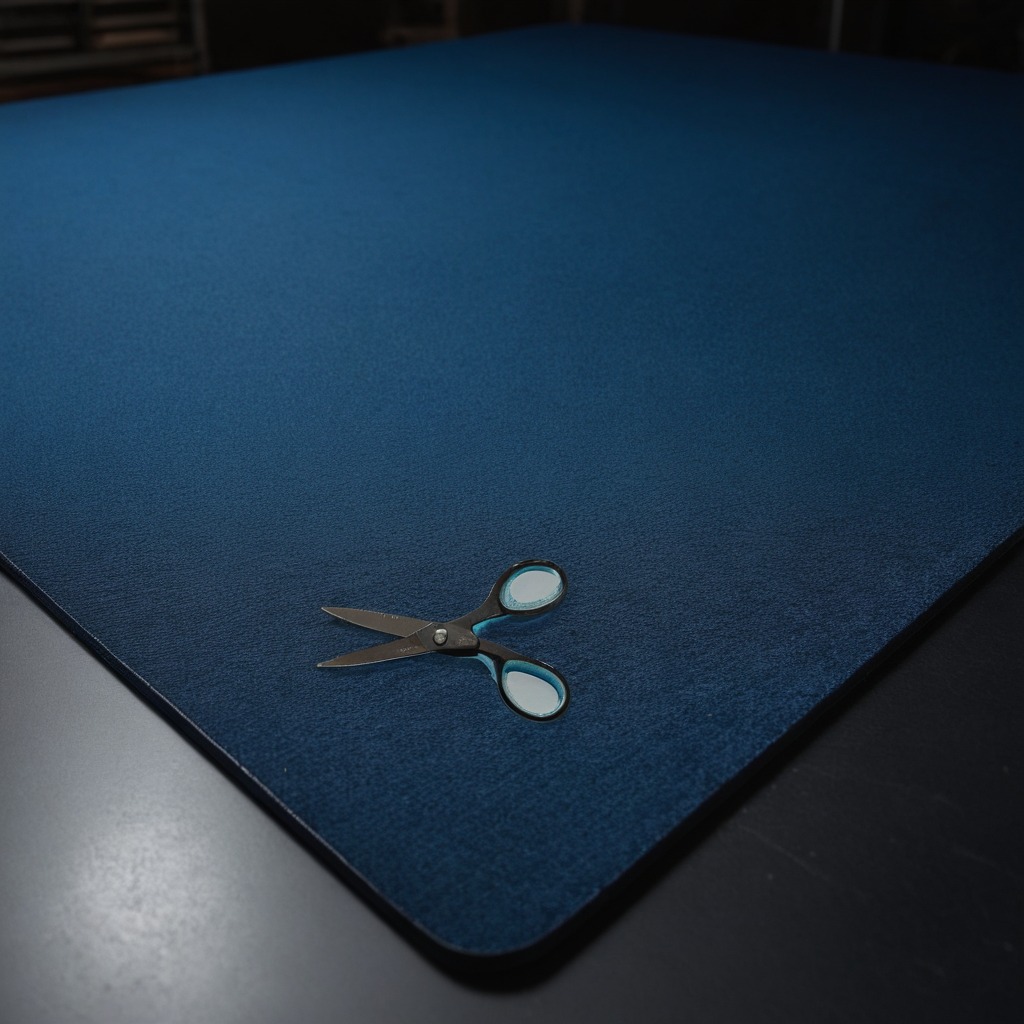
A scissor lying on a clean granite tabletop covered with a blue rubber mat inside a workshop at night dim ambient light soft shadows worn but beneath the mat